Here is the time-frequency representation (spectrogram) of a rolling-element bearing's vibration measurement. Diagnose the bearing from this image, choosing from: normal, inner_race, outer_race, ball.
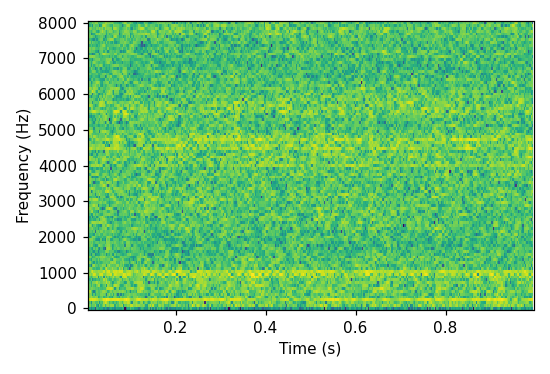
Answer: outer_race